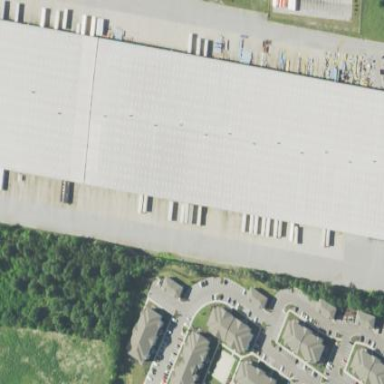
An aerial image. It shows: Warehouse.